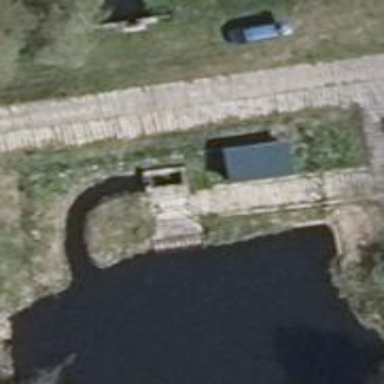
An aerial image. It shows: Pumping station located along waterway.